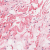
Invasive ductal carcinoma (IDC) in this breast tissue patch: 0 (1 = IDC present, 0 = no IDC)